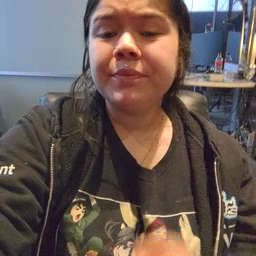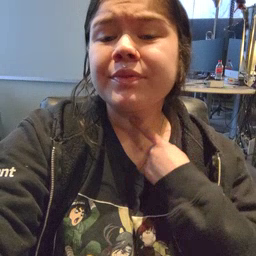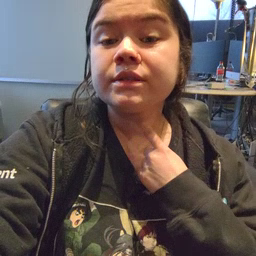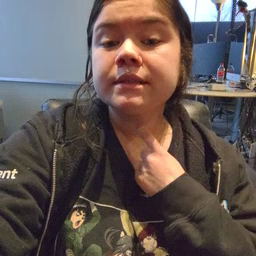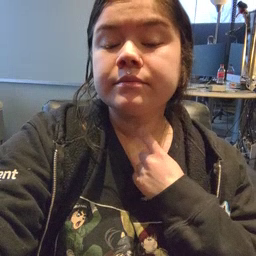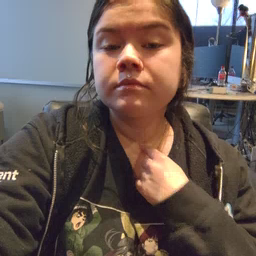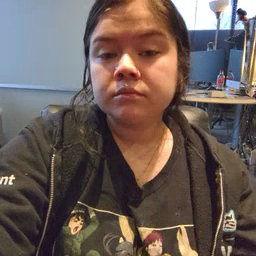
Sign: thirsty